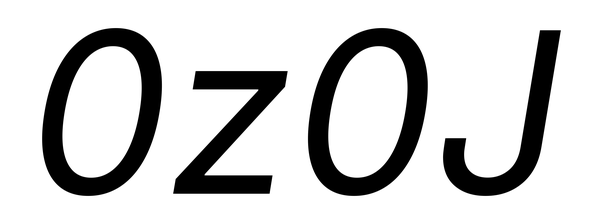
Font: Inter-Italic_Italic